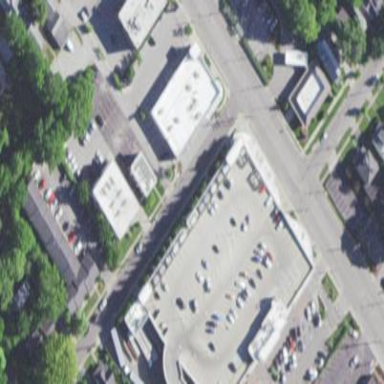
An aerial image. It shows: Supermarket with rooftop parking.